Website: crate-barrel
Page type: account-selection
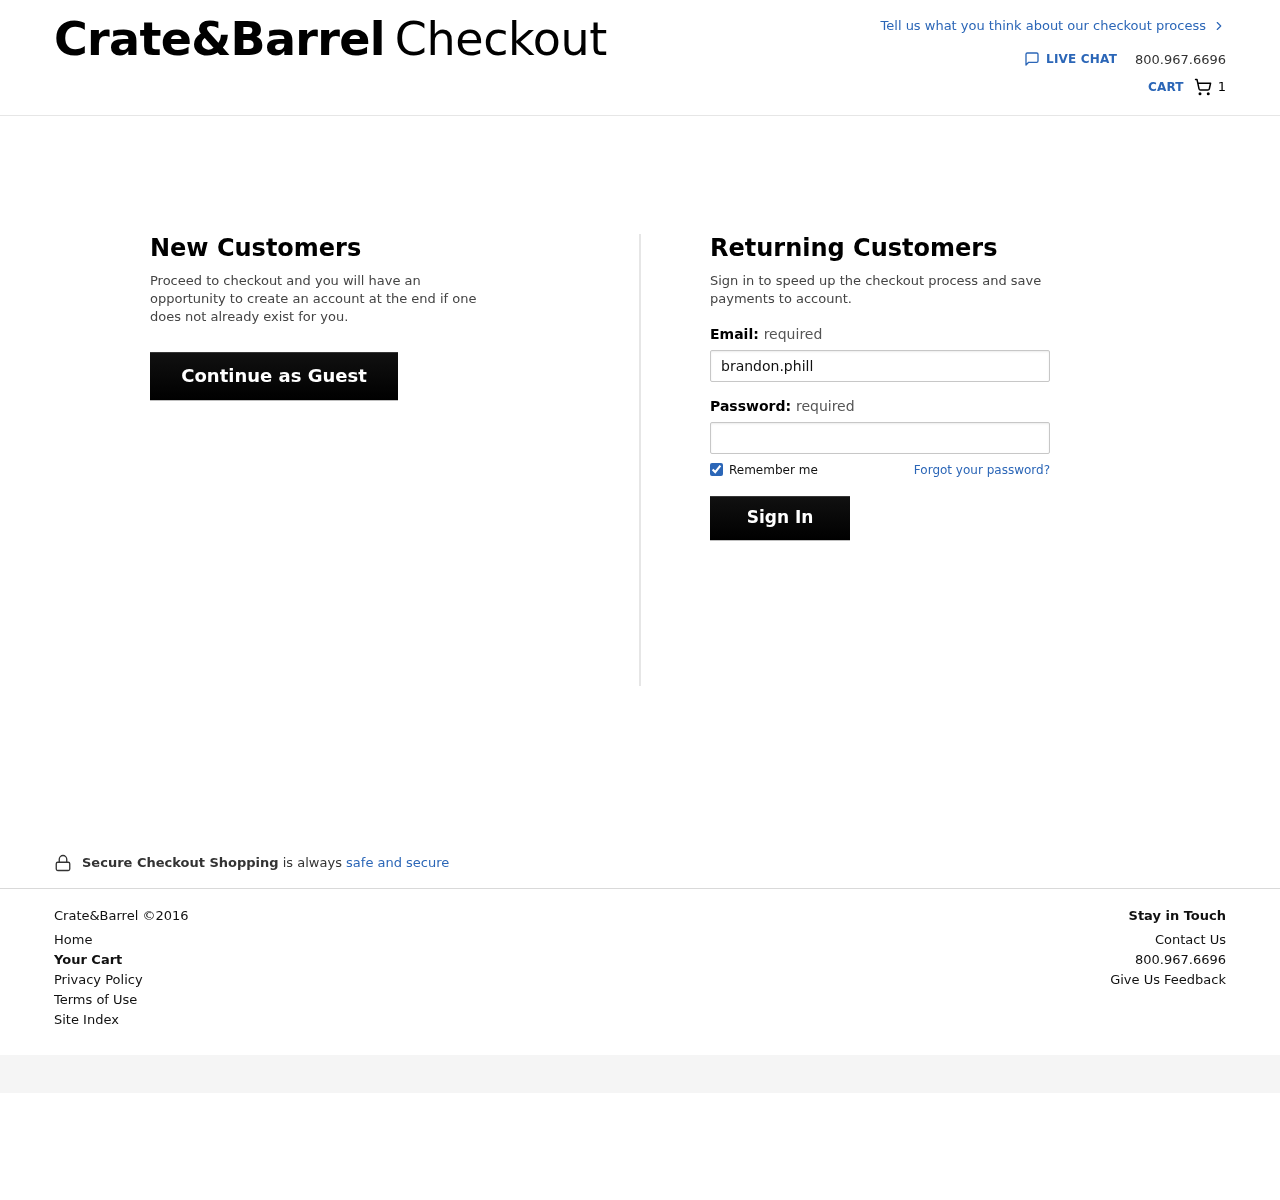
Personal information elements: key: PII_EMAIL
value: brandon.phillips@gmail.com
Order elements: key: ORDER_NUM_ITEMS
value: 1